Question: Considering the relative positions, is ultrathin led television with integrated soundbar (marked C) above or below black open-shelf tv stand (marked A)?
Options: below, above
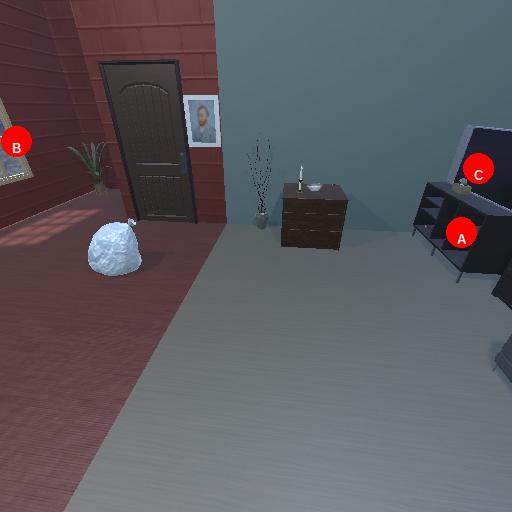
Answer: below